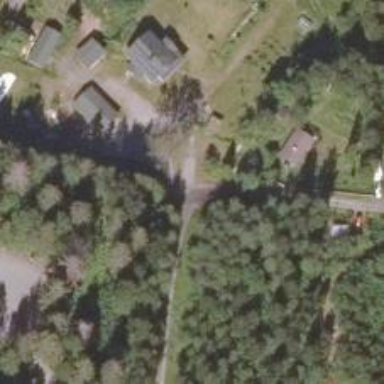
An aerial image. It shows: Unclassified road.